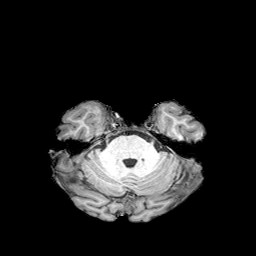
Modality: T1w
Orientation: coronal
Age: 70
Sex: female
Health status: healthy